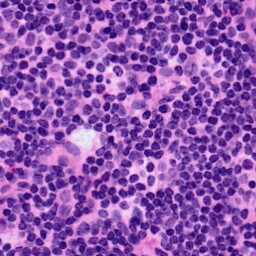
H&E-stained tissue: LymphNode